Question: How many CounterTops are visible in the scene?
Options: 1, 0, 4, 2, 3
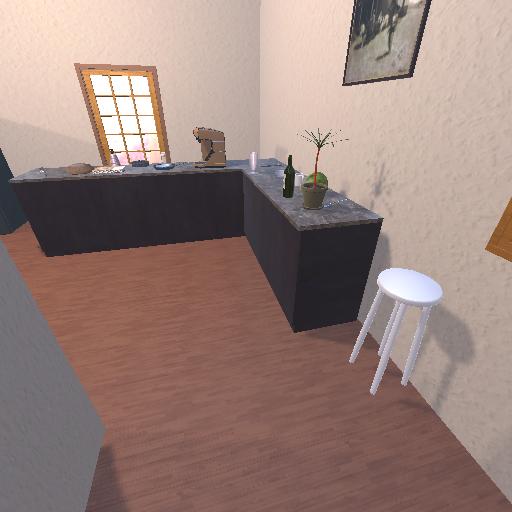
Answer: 1